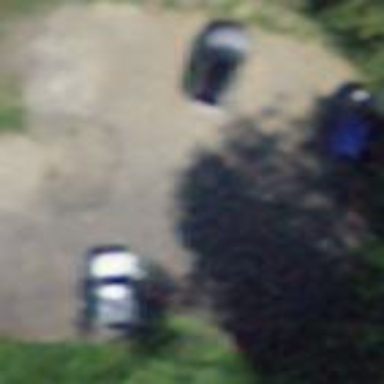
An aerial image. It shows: Parking area with surface.